Aerial crown-view tile of a tropical tree (Barro Colorado Island, Panama), acquired 20250414:
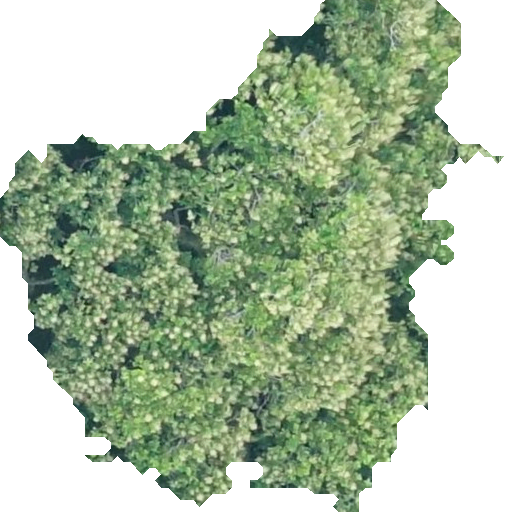
Species: Anacardium excelsum
GBIF accepted scientific name: Anacardium excelsum
Crown area: 235.861 m²